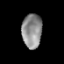
Tissue: prostate
Cell type: T cells
Senescence score: 0.2823
Nuclear area (px): 667
Mean DAPI intensity: 141.723